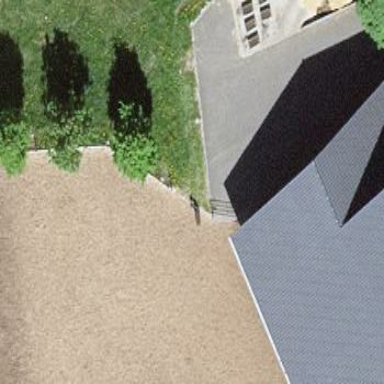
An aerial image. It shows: Stable building.